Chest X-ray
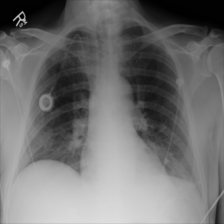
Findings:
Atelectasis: negative
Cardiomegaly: negative
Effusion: negative
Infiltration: negative
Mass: negative
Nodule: negative
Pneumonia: negative
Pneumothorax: negative
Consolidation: negative
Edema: negative
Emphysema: negative
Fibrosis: negative
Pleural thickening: negative
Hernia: negative